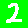
Digit: 2